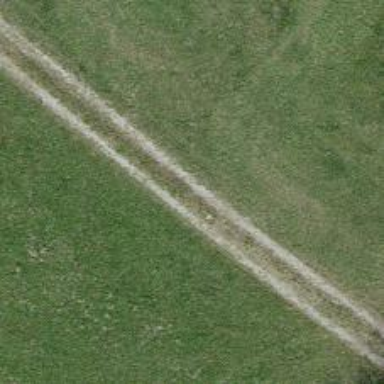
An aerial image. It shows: Track with grade 3 tracktype.